Field crop: maize
Growth stage: 2
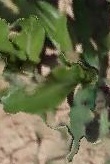
Species: maize